Question: So I'm still teaching myself MVC and I'm now trying to update a user record.
I have the following code:
'''
// The Controller:
[HttpPost]
public ActionResult Edit(User model)
{
if (ModelState.IsValid)
{
User u = new User();
u.Update(model);
}
return RedirectToAction("Index", "Users");
}
// The Model:
public void Update(User u)
{
var user = GetUserById(u.UserId);
db.Entry(user).State = EntityState.Modified;
db.SaveChanges();
}
'''
This code all executes perfectly fine, but it doesn't actually update the database.
The values below appear to be the values exactly from the database, not the ones from the View. Why this is, I can't understand.

Any assistance will be greatly appreciated.
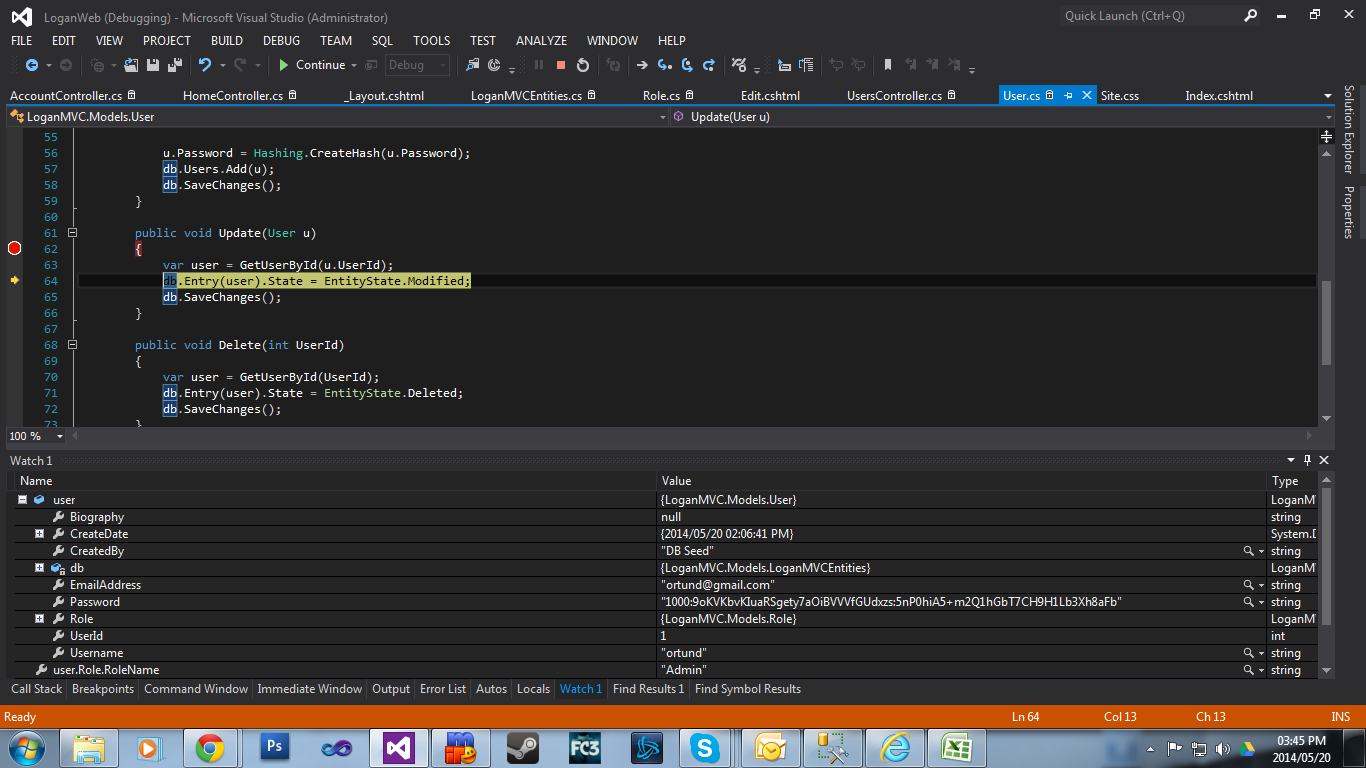
Answer: May be you forgot to update your field.
In this case you can use 'TryUpdateModel();' to update your fields.
You should have something like this :
'''
[HttpPost]
public ActionResult Edit(User model)
{
if (ModelState.IsValid)
{
User u = new User();
u.Update(model);
}
return RedirectToAction("Index", "Users");
}
public void Update(User u)
{
var user = GetUserById(u.UserId);
TryUpdateModel(user); // You forgot this
db.Entry(user).State = EntityState.Modified;
db.SaveChanges();
}
'''